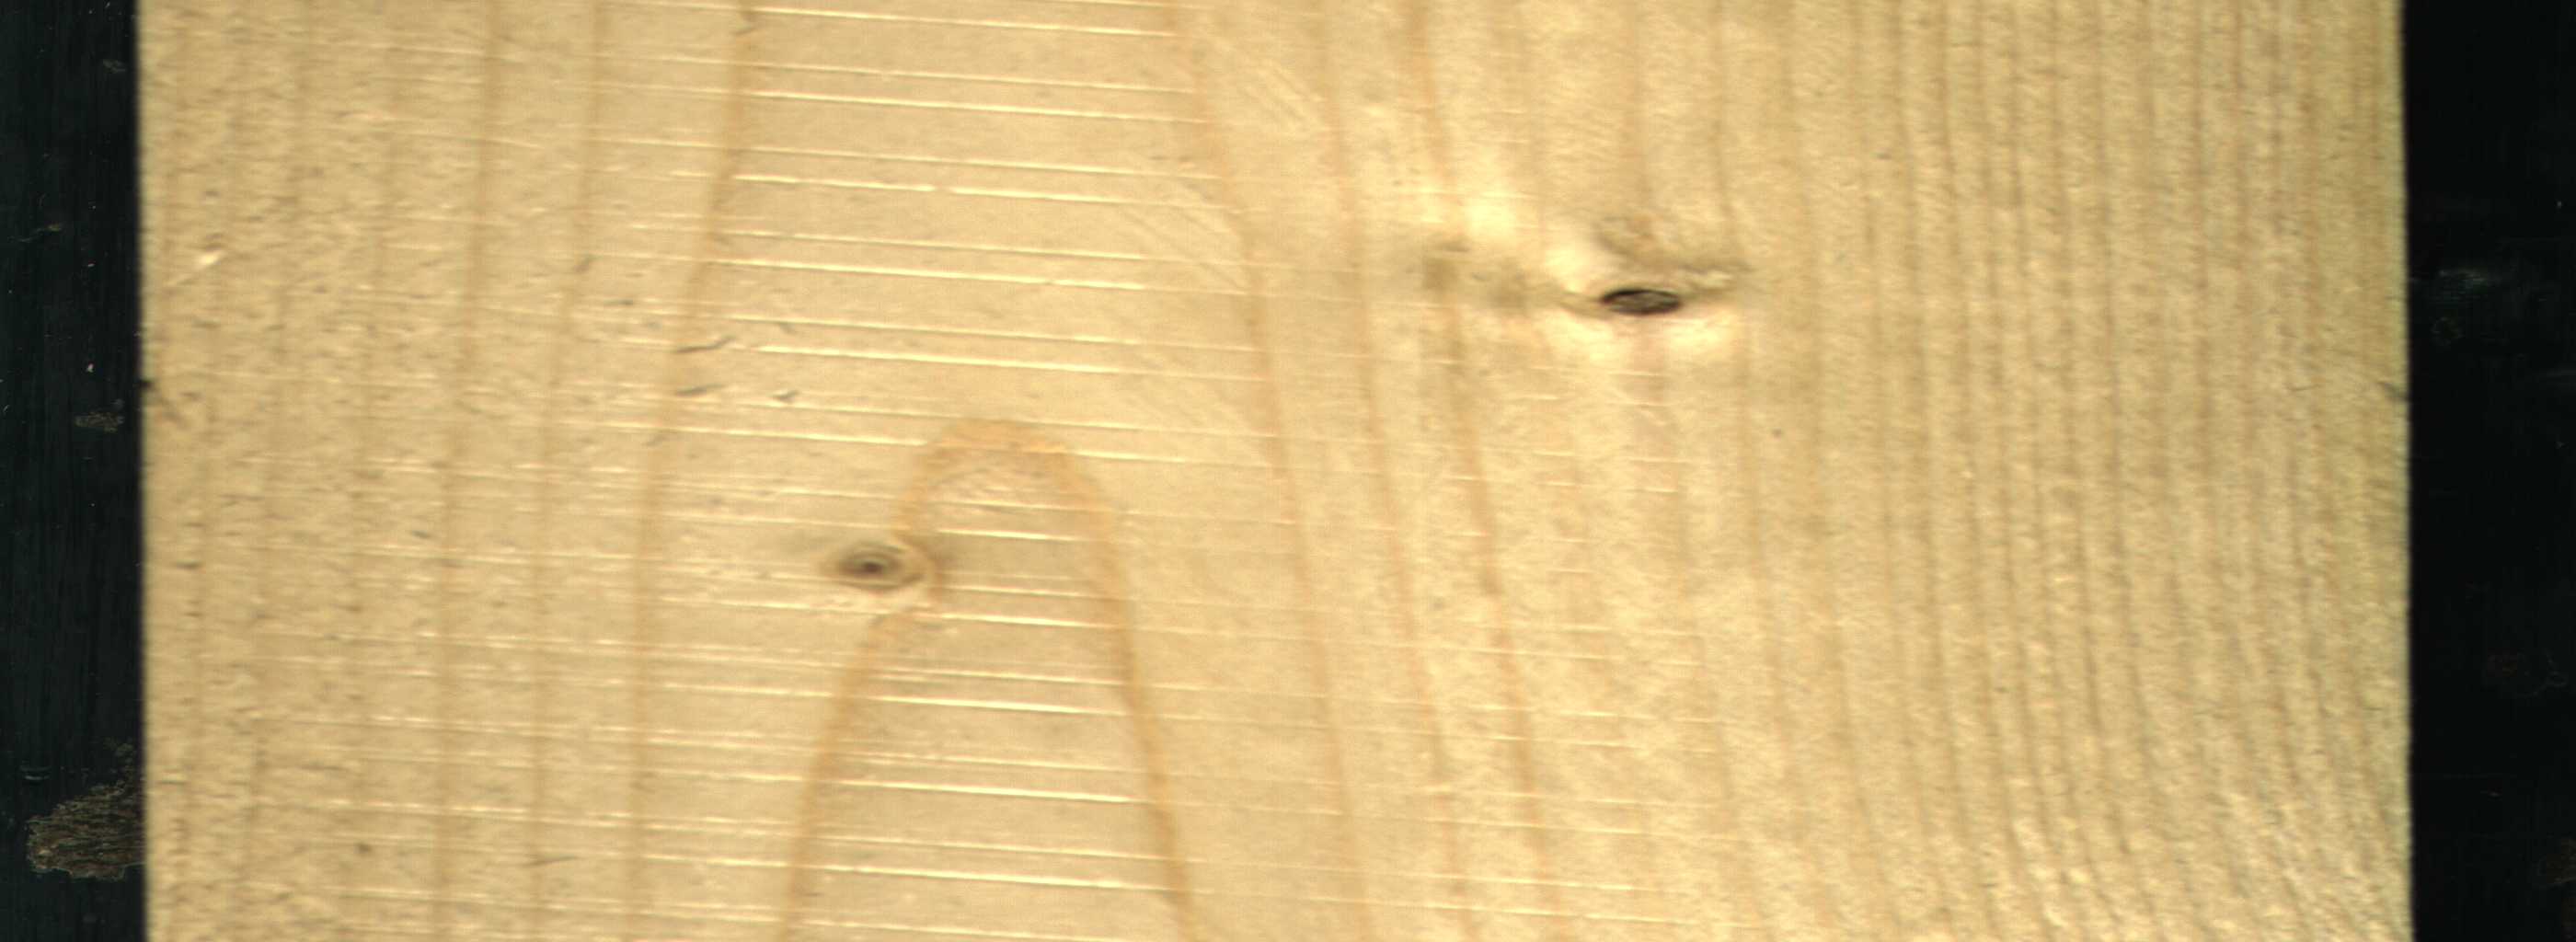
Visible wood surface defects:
Live_Knot
Live_Knot